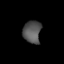
Tissue: lung
Cell type: Endothelial cells
Senescence score: 0.5432
Nuclear area (px): 393
Mean DAPI intensity: 84.104